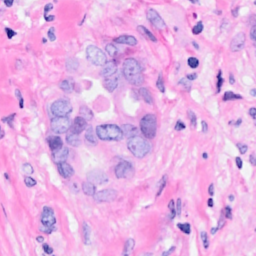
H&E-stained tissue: Breast